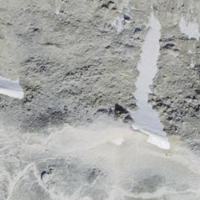
EUNIS habitat code: 48
Species observed at this site:
Erebia tyndarus